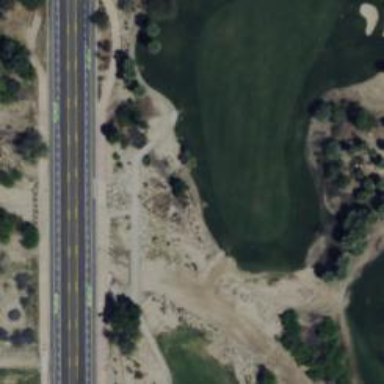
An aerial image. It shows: Path bridge crossing golf cartpath.